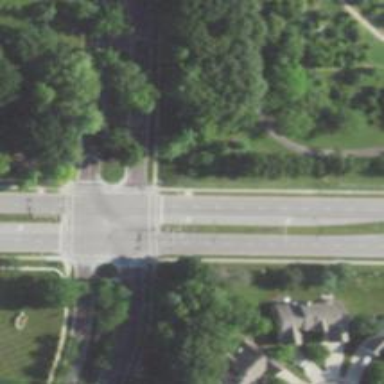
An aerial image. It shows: Road with left marking.